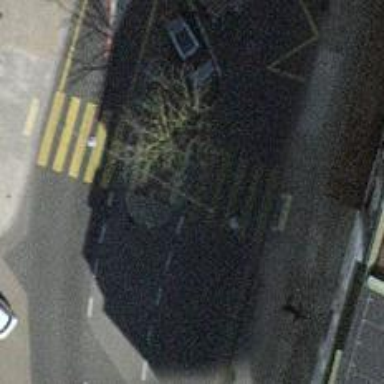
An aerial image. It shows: Marked crossing with zebra stripes on the road.